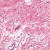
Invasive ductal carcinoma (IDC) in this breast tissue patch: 0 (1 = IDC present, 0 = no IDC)